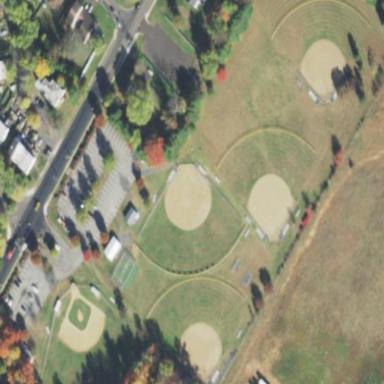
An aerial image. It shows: Baseball pitch for leisure land activities.